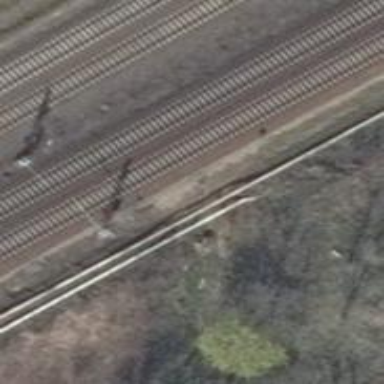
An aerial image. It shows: Railway signal.